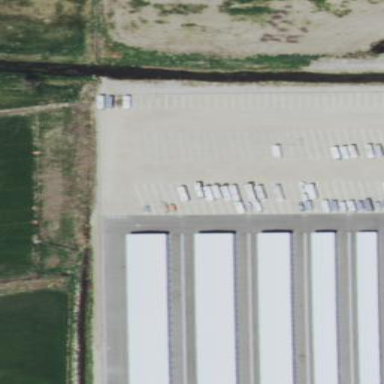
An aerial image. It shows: Designated area for RV storage with parking surface.